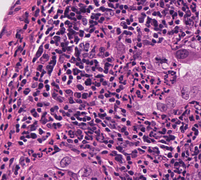
Tumor epithelial tissue: yes
Tumor-associated stroma tissue: yes
Normal tissue: no